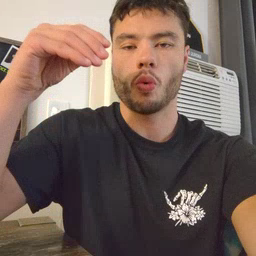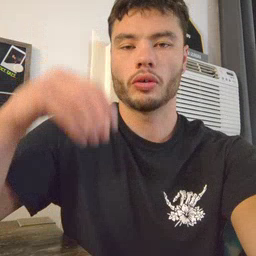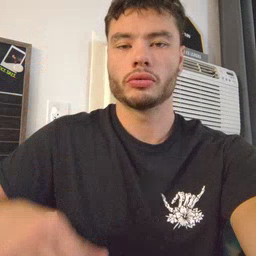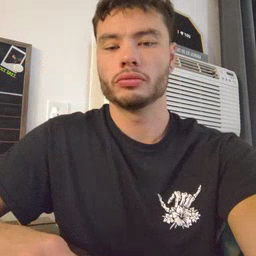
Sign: store